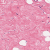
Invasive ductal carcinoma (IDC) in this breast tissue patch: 0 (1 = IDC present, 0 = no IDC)